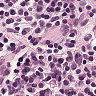
Metastatic tissue present: no